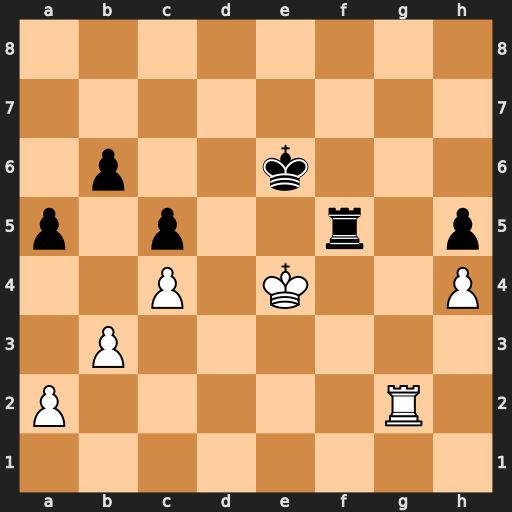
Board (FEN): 8/8/1p2k3/p1p2r1p/2P1K2P/1P6/P5R1/8
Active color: w
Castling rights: -
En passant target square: -
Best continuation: Rg6+ Rf6 Rxf6+